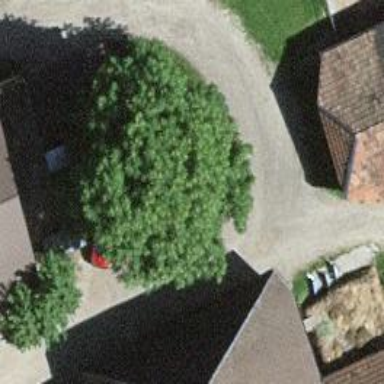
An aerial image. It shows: Farm.